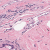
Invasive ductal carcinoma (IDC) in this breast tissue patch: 0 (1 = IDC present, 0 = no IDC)